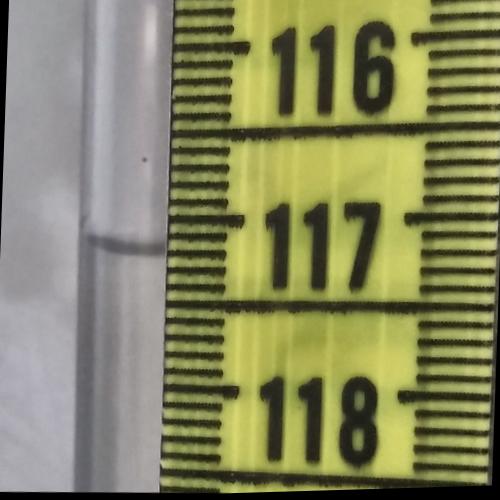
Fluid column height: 117.2 cm